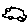
Label: car